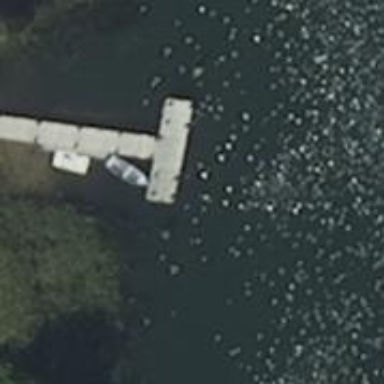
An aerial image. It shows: Man-made pier.